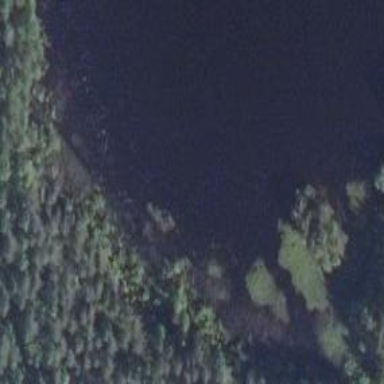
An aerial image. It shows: Swampy wetland area.